Question: I am using kendo ui for my web design and at the moment i am stuck on the positioning of my validation tooltip. Wierd enough that for any dropdowns it appears exactly where i want it to appear, which is below the input, but for plain text inputs, the validation tooltip appears beside the input element. this is giving my page an inconsistent look. I have searched kendo documentation for tooltip but its not as detailed as i would like it to be and does not offer much help.
Any ideas how can i make sure my validation tooltip, regardless of the element type it is applied on, appears below the field being validated?
See the screenshot for more clarification:

Thanks in advance.
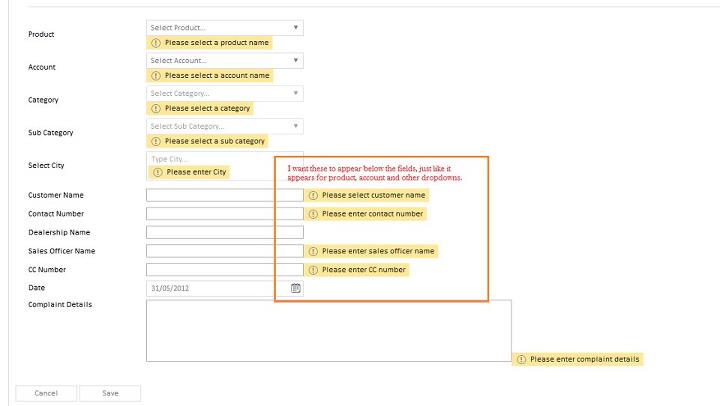
Answer: I had a lot of trouble because I could add a callback handler to the validate event but it wasnt' called on blur events only on posts and I wanted to have inline to show on a summary at the top in real time.
First disable validateOnBlur so that the default stuff doesn't popup.
'''
var validatable = $("form").kendoValidator( {
validateOnBlur:false,
...
});
'''
As I noted this doesn't get called on blur.
'''
validateOnBlur:false,
validate: function (e) {
....
},
'''
Since we disabled this lets make sure it gets called both on form post as well as blur.
'''
$("#input, textarea").on("blur", function (validator) {
validator.validatable.validate();
}.bind(null,this));
// valid on submit where you like
submit: function () {
if (this.validatable.validate()) {
$("#form1").submit();
}
},
'''
I copy the errors and put them somewhere else on the page in a summary. I also use some jquery to put a little star before the label. Note the is the span that has the error text.
'''
validate: function (e) {
$(".k-invalid").next().each(function () {
$(".errors-section").append($(this).text()).show();
$(this).text("");
});
},
'''
That worked for me.